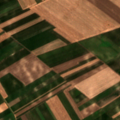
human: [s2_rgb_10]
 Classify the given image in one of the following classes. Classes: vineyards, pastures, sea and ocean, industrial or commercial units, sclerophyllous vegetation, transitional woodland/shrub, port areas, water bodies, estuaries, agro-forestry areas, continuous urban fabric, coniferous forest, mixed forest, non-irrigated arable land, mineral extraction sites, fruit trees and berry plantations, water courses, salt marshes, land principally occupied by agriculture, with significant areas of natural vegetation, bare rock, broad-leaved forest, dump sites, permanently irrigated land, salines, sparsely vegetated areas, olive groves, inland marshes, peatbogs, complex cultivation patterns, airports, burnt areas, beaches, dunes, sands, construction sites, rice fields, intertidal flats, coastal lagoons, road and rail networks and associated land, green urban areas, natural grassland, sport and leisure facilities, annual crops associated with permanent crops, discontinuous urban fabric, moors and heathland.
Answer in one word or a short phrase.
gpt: non-irrigated arable land, complex cultivation patterns